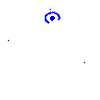
Particle: electron